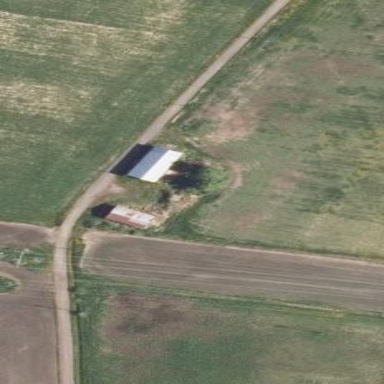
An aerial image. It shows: Farmyard area.